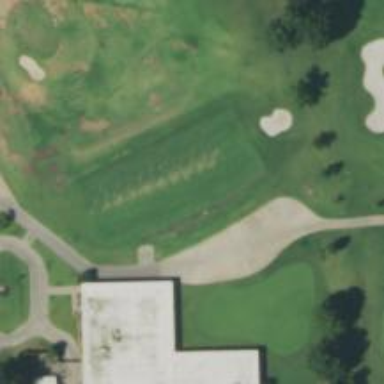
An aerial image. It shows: Golf tee on grassy land.